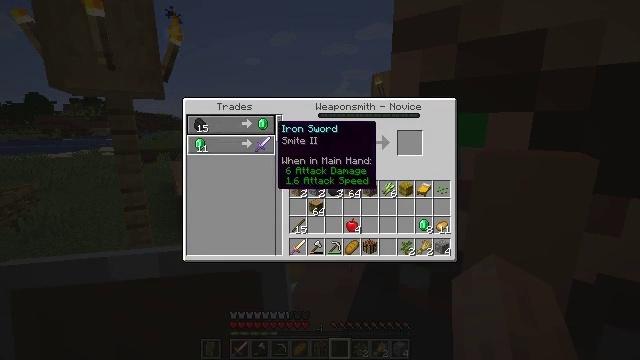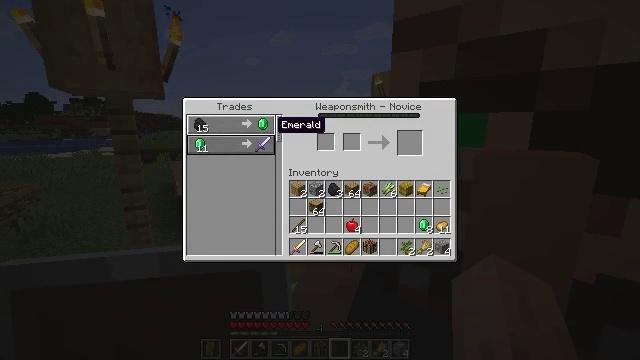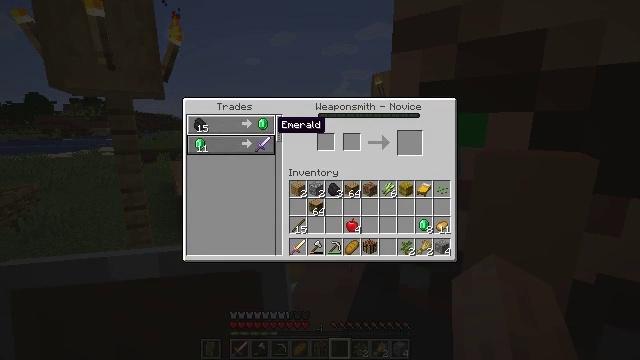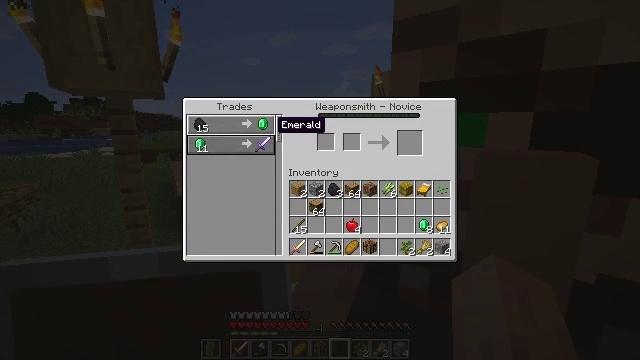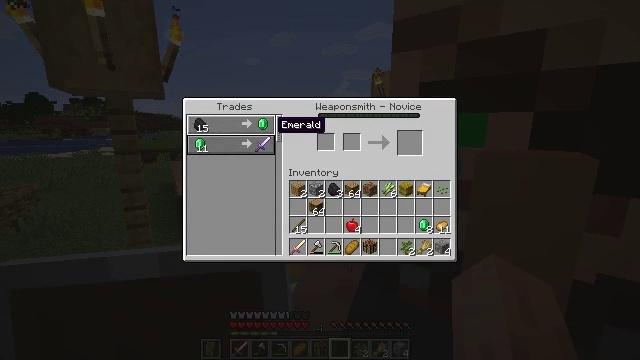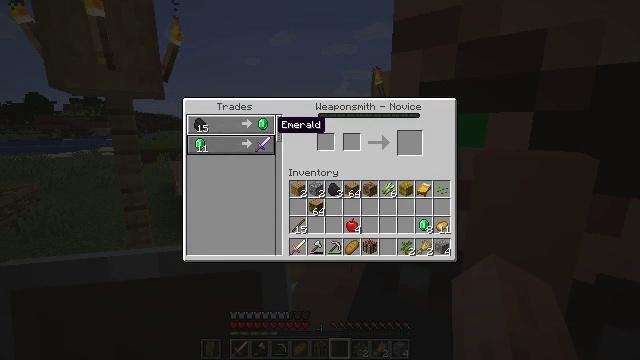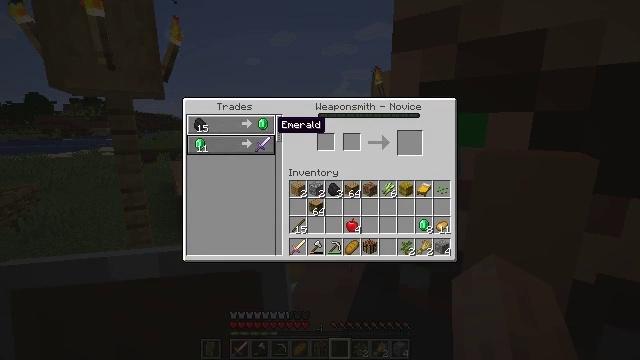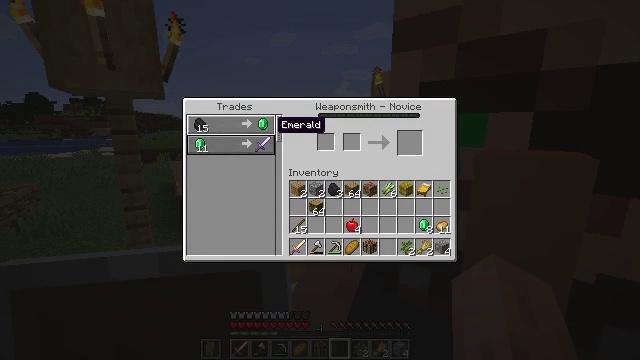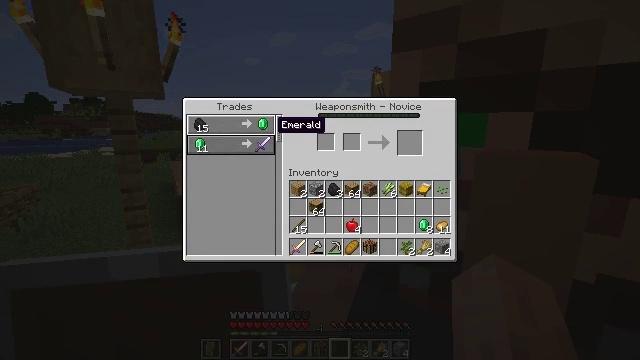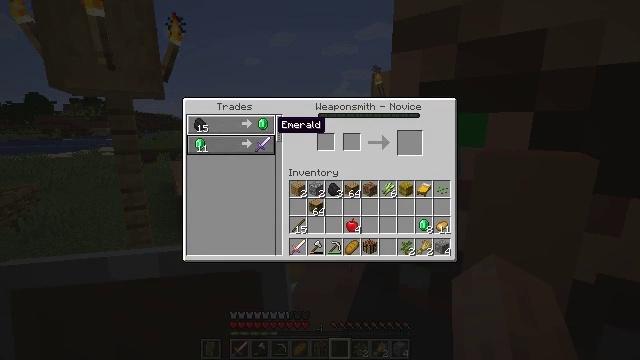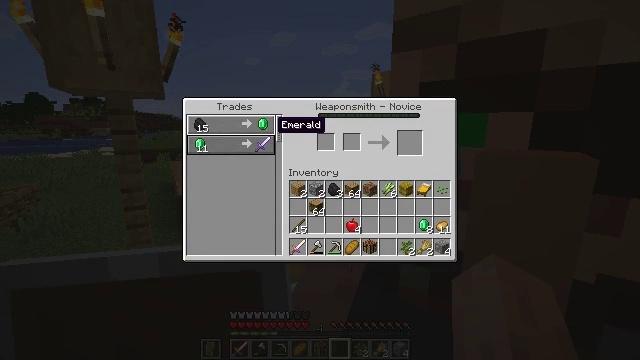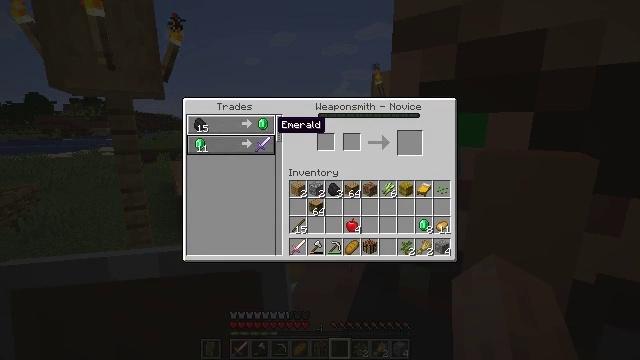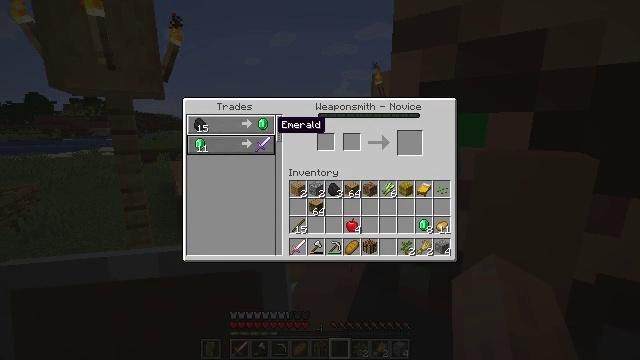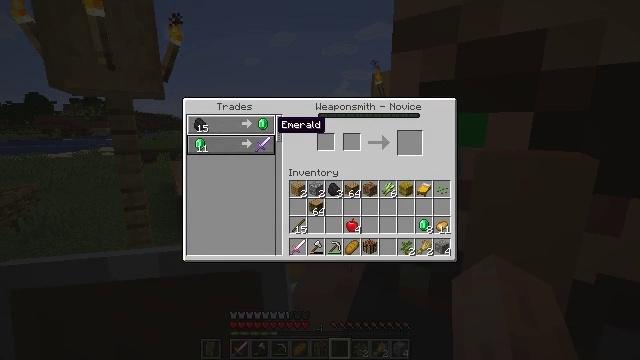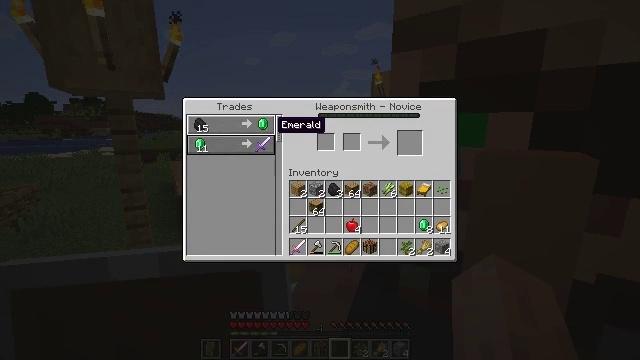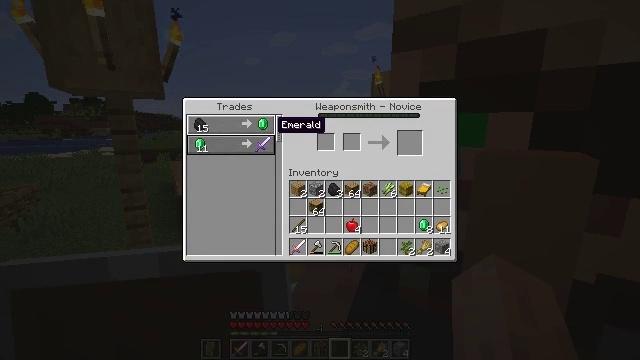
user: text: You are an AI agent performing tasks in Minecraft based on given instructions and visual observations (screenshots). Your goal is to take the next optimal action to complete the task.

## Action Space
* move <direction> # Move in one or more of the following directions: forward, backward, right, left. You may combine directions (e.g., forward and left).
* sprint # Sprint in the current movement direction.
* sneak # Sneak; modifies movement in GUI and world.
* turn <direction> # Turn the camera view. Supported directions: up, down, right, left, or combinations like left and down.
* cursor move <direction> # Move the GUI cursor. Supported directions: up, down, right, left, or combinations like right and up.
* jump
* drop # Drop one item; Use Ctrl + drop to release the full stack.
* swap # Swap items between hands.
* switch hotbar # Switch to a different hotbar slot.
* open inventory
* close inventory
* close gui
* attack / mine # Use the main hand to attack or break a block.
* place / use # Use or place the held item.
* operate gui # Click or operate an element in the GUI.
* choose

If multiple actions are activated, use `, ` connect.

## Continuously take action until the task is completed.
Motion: motion action
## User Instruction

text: Recycle the grindstone by mining it.
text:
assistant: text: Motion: no_op
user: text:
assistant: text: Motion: no_op
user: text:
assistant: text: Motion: no_op
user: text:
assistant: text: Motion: no_op
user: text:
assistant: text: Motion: no_op
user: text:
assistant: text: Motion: no_op
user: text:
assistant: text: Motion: no_op
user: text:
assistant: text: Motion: no_op
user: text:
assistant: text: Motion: no_op
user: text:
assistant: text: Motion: no_op
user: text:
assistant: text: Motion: no_op
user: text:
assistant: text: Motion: no_op
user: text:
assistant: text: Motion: no_op
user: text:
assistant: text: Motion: no_op
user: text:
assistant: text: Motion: no_op
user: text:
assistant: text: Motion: no_op
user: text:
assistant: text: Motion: no_op
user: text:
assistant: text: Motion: no_op
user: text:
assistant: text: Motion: no_op
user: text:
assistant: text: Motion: no_op
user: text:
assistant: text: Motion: no_op
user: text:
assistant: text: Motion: no_op
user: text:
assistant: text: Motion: no_op
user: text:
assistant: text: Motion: no_op
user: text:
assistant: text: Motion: no_op
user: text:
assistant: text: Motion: no_op
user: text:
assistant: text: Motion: no_op
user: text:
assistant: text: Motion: no_op
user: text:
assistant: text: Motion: no_op
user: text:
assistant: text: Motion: no_op